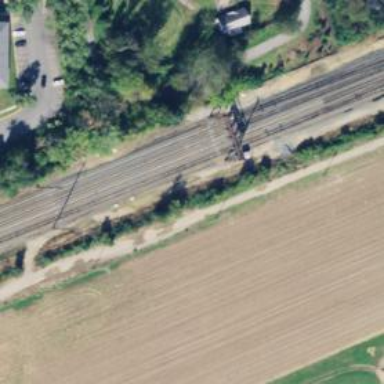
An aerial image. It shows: Railway signal.